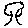
Label: tree